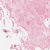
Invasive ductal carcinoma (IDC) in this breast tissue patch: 0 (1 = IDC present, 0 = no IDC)